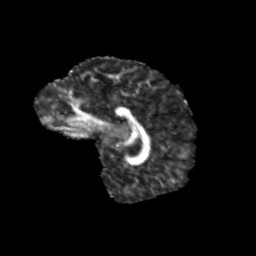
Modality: FA
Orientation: sagittal
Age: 9
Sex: male
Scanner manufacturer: siemens
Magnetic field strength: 3 T
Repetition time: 3.8 s
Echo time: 0.07 s